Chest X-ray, PA view. Patient: 75 years old, sex M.
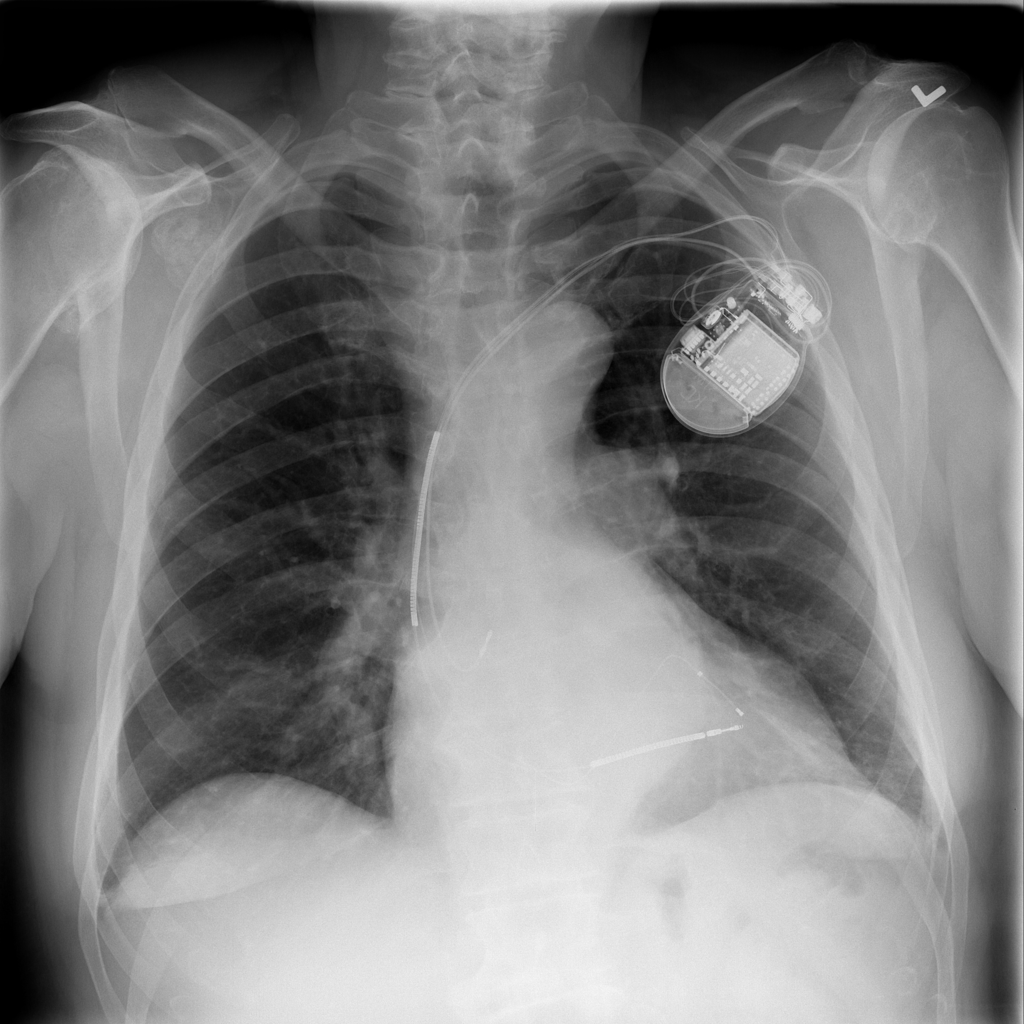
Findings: Atelectasis, Infiltration